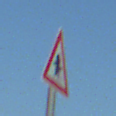
Verkehrszeichen: Vorfahrt
Umgebung: Outdoor, Nature
Tageszeit: MorningAfternoon
Wetter: Clear
Licht: Natural
Jahreszeit: NotSpecified
Kontrast: HighContrast